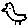
Label: bird